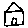
Label: house